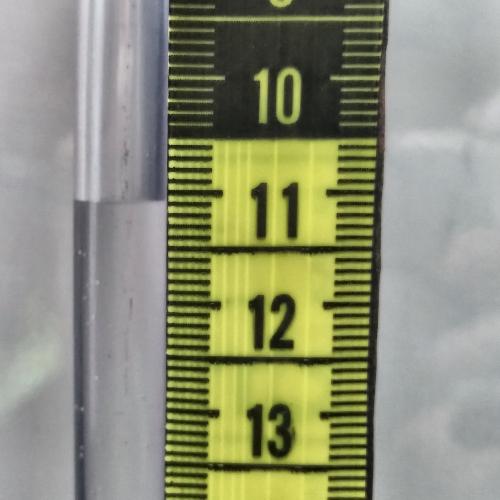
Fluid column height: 11.1 cm